Question: I have a POST request using the express framework that I am using to submit a query to a rest api. The relevant snippet is:
'''
var request = require('request');
app.post('/compute', function(req, postResponse) {
var queryJSON = req.param('query');
postResponse.header("Transfer-Encoding", "chunked");
postResponse.header("Content-Type", "application/json");
request({
"url":'somerealurl',
"method": "POST",
"Content-Type": "application/json",
"rejectUnauthorized": false,
"form": queryJSON
},
function (error, response, body) {
// Do some real stuff here
}
);
});
'''
Overall, this is working and I am able to submit queries. However, while I am trying to set the content type of the request to be "application/json", this does not seem to be working correctly. When I look at the query in the chrome console, I see that the content type has not been set and remains the default, "application/x-www-form-urlencoded".

Any help with how to set the content type correctly would be much appreciated.
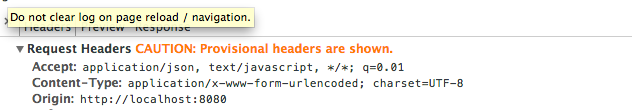
Answer: Changing the request definintion to the following sovled this:
'''
request({
"url":'somerealurl',
"method": "POST",
"json": queryJSON
},
'''